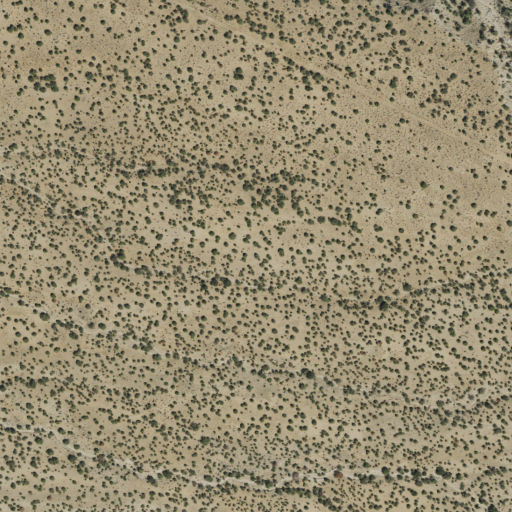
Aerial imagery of bench in Utah named Cedar Creek Bench containing shrub and evergreen forest